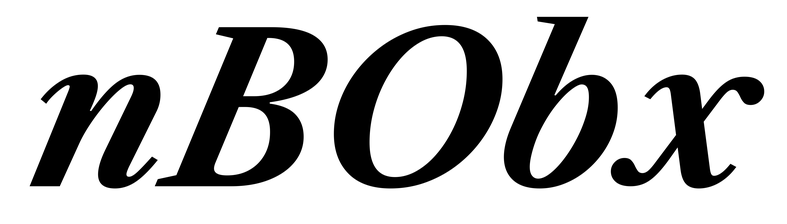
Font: LibreCaslonText-Italic_Bold_Italic